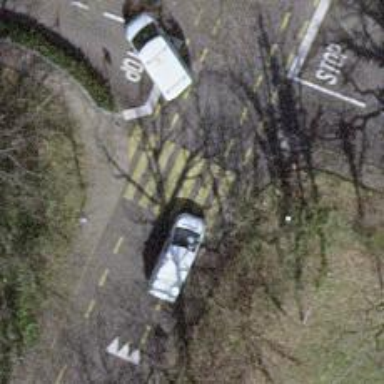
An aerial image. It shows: Marked crossing on the road.